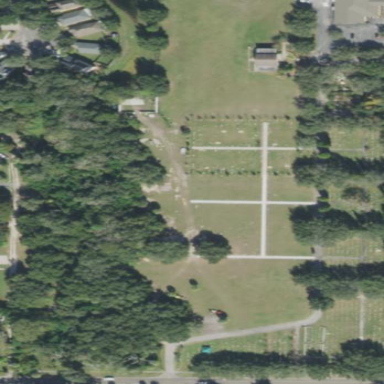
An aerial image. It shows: Grave yard.